【题型】解答题　【知识点】平面几何　【难度】hard
(2023·江苏宿迁·中考真题) 【问题背景】由光的反射定律知：反射角等于入射角（如图，即$\angle CEF = \angle AEF$）。小军测量某建筑物高度的方法如下：在地面点$E$处平放一面镜子，经调整自己位置后，在点$D$处恰好通过镜子看到建筑物$AB$的顶端$A$。经测得，小军的眼睛离地面的距离$CD = 1.7\,\text{m}$，$BE = 20\,\text{m}$，$DE = 2\,\text{m}$，求建筑物$AB$的高度。

【活动探究】
观察小军的操作后，小明提出了一个测量广告牌高度的做法（如图）：他让小军站在点$D$处不动，将镜子移动至$E_1$处，小军恰好通过镜子看到广告牌顶端$G$，测出$DE_1 = 2\,\text{m}$；再将镜子移动至$E_2$处，恰好通过镜子看到广告牌的底端$A$，测出$DE_2 = 3.4\,\text{m}$。经测得，小军的眼睛离地面距离$CD = 1.7\,\text{m}$，$BD = 10\,\text{m}$，求这个广告牌$AG$的高度。

【应用拓展】
小军和小明讨论后，发现用此方法也可测量出斜坡上信号塔$AB$的高度。他们给出了如下测量步骤（如图）：
$^{\textcircled{1}}$ 让小军站在斜坡的底端$D$处不动（小军眼睛离地面距离$CD = 1.7\,\text{m}$），小明通过移动镜子（镜子平放在坡面上）位置至$E$处，让小军恰好能看到塔顶$B$；
$^{\textcircled{2}}$ 测出$DE = 2.8\,\text{m}$；
$^{\textcircled{3}}$ 测出坡长$AD = 17\,\text{m}$；
$^{\textcircled{4}}$ 测出坡比为$8:15$（即$\tan\angle ADG = \frac{8}{15}$）。
通过他们给出的方案，请你算出信号塔$AB$的高度（结果保留整数）。

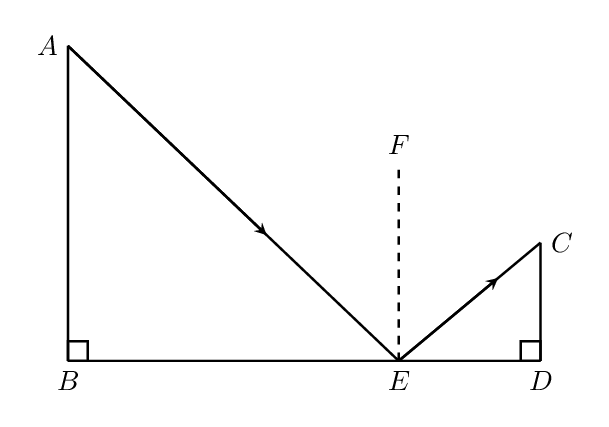
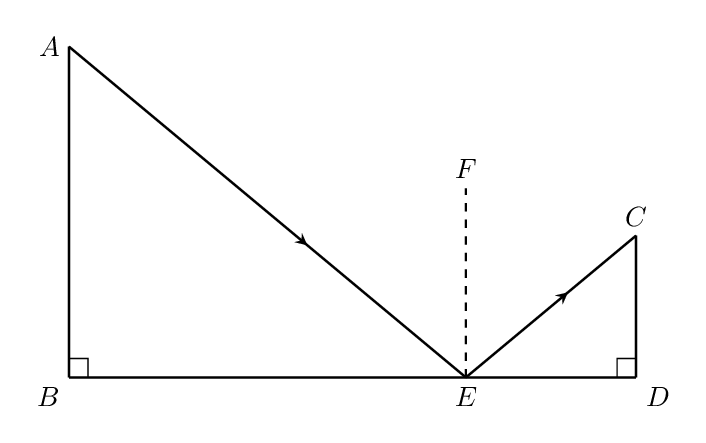
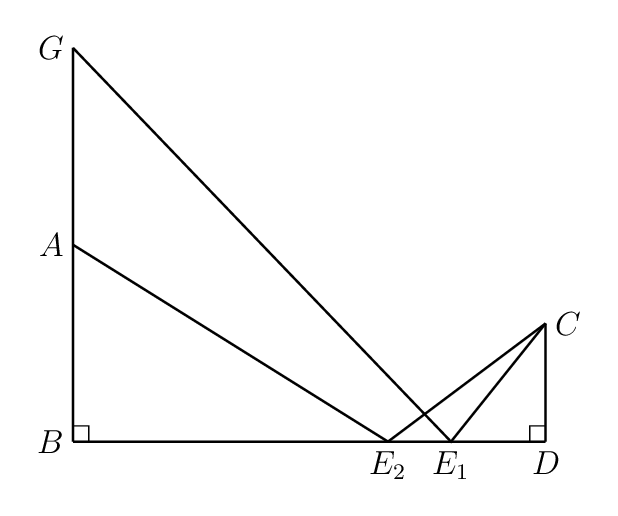
【解答】
【答案】[问题背景] $AB = 17\,\text{m}$；[活动探究] $AG = 3.5\,\text{m}$；[应用拓展] $AB \approx 20\,\text{m}$

【分析】[问题背景]根据反射定理，结合两个三角形相似的判定与性质，列出相似比代值求解即可得到答案；

[活动探究] 根据反射定理，结合两个三角形相似的判定与性质，运用两次三角形相似，列出相似比代值，作差求解即可得到答案；

[应用拓展] 过点$B$作$BM \perp AD$于点$M$，过点$C$作$CN \perp AD$于点$N$，证$\triangle DCN \backsim \triangle ABM$，得$\frac{AM}{DN} = \frac{AB}{CD}$，再由锐角三角函数定义得$\tan\angle ABM = \frac{AM}{BM} = \frac{8}{15}$，设$DN = a\,\text{m}$，$AM = b\,\text{m}$，则$CN = \frac{15a}{8}$，$BM = \frac{15b}{8}$，进而由勾股定理求出$a = 0.8\,\text{m}$，然后由相似三角形的性质得$\frac{BM}{CN} = \frac{EM}{EN}$，即可解决问题。

【详解】解：[问题背景]如图所示：

$\because \angle CEF = \angle AEF$，$AB \perp BD$，$FE \perp BD$，$CD \perp BD$，
$\therefore \angle AEB = \angle CED$，$\angle B = \angle D = 90^\circ$，
$\therefore \triangle ABE \backsim \triangle CDE$，
$\therefore \frac{AB}{BE} = \frac{CD}{DE}$，

$\because CD = 1.7\,\text{m}$，$BE = 20\,\text{m}$，$DE = 2\,\text{m}$，
$\therefore \frac{AB}{20} = \frac{1.7}{2}$，解得$AB = 17\,\text{m}$；

---

[活动探究]如图所示：

$\because GB \perp BD$，$CD \perp BD$，
$\therefore \angle B = \angle D = 90^\circ$，
$\because \angle GE_1B = \angle CE_1D$，
$\therefore \triangle GBE_1 \backsim \triangle CDE_1$，
$\therefore \frac{GB}{BE_1} = \frac{CD}{DE_1}$，

$\because DE_1 = 2\,\text{m}$，$BD = 10\,\text{m}$，
$\therefore BE_1 = BD - DE_1 = 10 - 2 = 8\,\text{m}$，
$\because CD = 1.7\,\text{m}$，
$\therefore \frac{GB}{8} = \frac{1.7}{2}$，解得$GB = 6.8\,\text{m}$；

$\because GB \perp BD$，$CD \perp BD$，
$\therefore \angle B = \angle D = 90^\circ$，
$\because \angle AE_2B = \angle CE_2D$，
$\therefore \triangle ABE_2 \backsim \triangle CDE_2$，
$\therefore \frac{AB}{BE_2} = \frac{CD}{DE_2}$，

$\because DE_2 = 3.4\,\text{m}$，$BD = 10\,\text{m}$，
$\therefore BE_2 = BD - DE_2 = 10 - 3.4 = 6.6\,\text{m}$，
$\because CD = 1.7\,\text{m}$，
$\therefore \frac{AB}{6.6} = \frac{1.7}{3.4}$，解得$AB = 3.3\,\text{m}$；

$\therefore AG = GB - AB = 6.8 - 3.3 = 3.5\,\text{m}$；

---

[应用拓展] 如图，过点$B$作$BM \perp AD$于点$M$，过点$C$作$CN \perp AD$于点$N$，

由题意得：$BG \perp DG$，$CD \perp DG$，
$\therefore \angle AGD = \angle CDG = \angle BMA = \angle CND = 90^\circ$，
$\because \angle BAM = \angle GAD$，
$\therefore 90^\circ - \angle BAM = 90^\circ - \angle GAD$，
即$\angle ABM = \angle ADG$，

$\because \angle ADG + \angle DAG = 90^\circ$，$\angle ADG + \angle CDN = 90^\circ$，
$\therefore \angle CDN = \angle DAG$，
$\therefore 90^\circ - \angle CDN = 90^\circ - \angle DAG$，
即$\angle DCN = \angle ADG$，
$\therefore \angle DCN = \angle ADG = \angle ABM$，
$\therefore \triangle DCN \backsim \triangle ABM$，
$\therefore \frac{AM}{DN} = \frac{AB}{CD}$，

由题意得：$AE = AD - DE = 17 - 2.8 = 14.2(\text{m})$，
$\because \tan\angle ADG = \frac{8}{15}$，
$\therefore \tan\angle DCN = \frac{DN}{CN} = \frac{8}{15}$，$\tan\angle ABM = \frac{AM}{BM} = \frac{8}{15}$，

设$DN = a\,\text{m}$，$AM = b\,\text{m}$，则$CN = \frac{15a}{8}$，$BM = \frac{15b}{8}$，
$\because CN^2 + DN^2 = CD^2$，
$\therefore \left(\frac{15a}{8}\right)^2 + a^2 = 1.7^2$，
解得：$a = 0.8(\text{m})$（负值已舍去），

$\therefore EN = DE - DN = 2.8 - 0.8 = 2(\text{m})$，$CN = \frac{15 \times 0.8}{8} = 1.5(\text{m})$，

$\therefore \frac{b}{0.8} = \frac{AB}{1.7}$，
$\therefore AB = \frac{17b}{8}$，

同【问题背景】得：$\triangle BME \backsim \triangle CNE$，
$\therefore \frac{BM}{CN} = \frac{EM}{EN}$，
$\therefore \frac{\frac{15b}{8}}{1.5} = \frac{14.2 + b}{2}$，
解得：$b = \frac{426}{45}(\text{m})$，

$\therefore AB = \frac{17}{8} \times \frac{426}{45} \approx 20(\text{m})$，

答：信号塔$AB$的高度约为$20\,\text{m}$。

【点睛】本题考查解直角三角形综合，涉及相似三角形的判定与性质、三角函数求线段长、勾股定理等知识，读懂题意，熟练掌握相似三角形测高、三角函数测高的方法步骤是解决问题的关键。
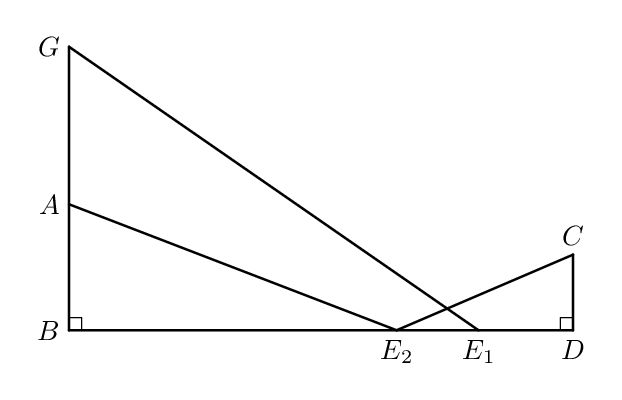
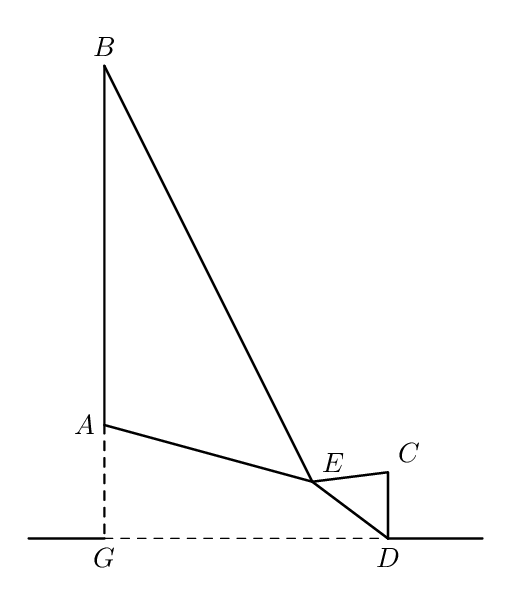
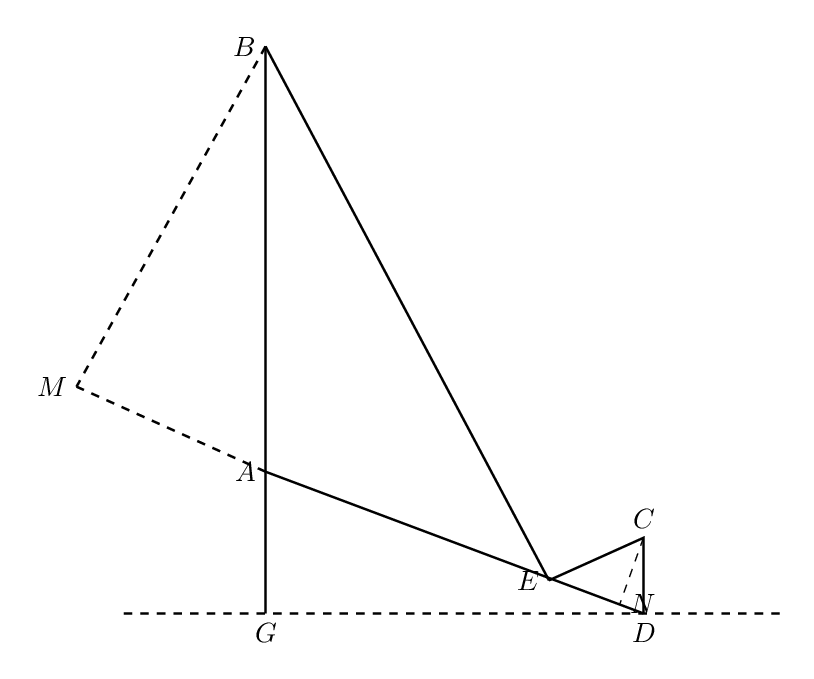